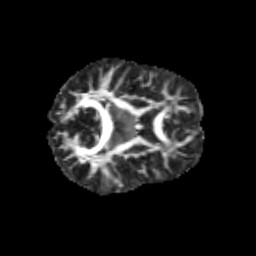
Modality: FA
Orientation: axial
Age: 9
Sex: female
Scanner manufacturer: siemens
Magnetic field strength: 3 T
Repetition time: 3.8 s
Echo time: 0.07 s